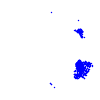
Particle: electron